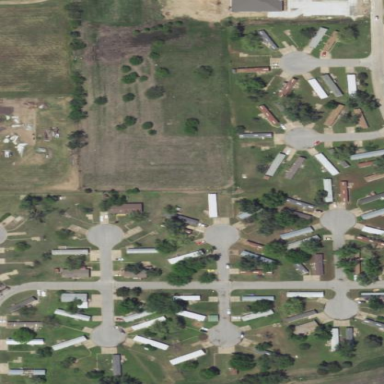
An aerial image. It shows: Residential area designated as trailer park.